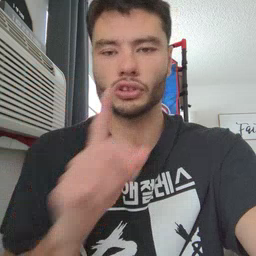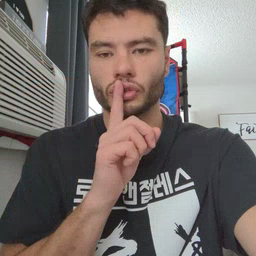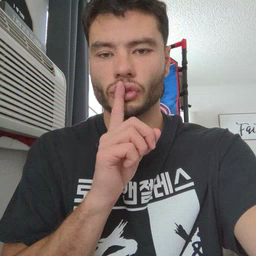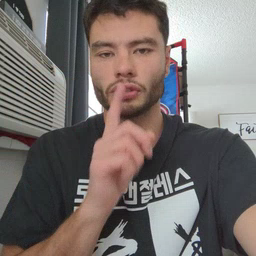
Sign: shhh